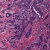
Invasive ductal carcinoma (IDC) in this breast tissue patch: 1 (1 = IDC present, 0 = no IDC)